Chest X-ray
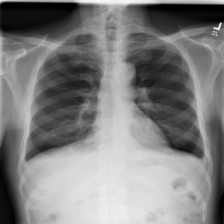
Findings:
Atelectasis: negative
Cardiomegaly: negative
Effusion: positive
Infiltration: negative
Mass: negative
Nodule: negative
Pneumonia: negative
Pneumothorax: negative
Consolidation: negative
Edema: negative
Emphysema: negative
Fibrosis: negative
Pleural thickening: negative
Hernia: negative